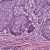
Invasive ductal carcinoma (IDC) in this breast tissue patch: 0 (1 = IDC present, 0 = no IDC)